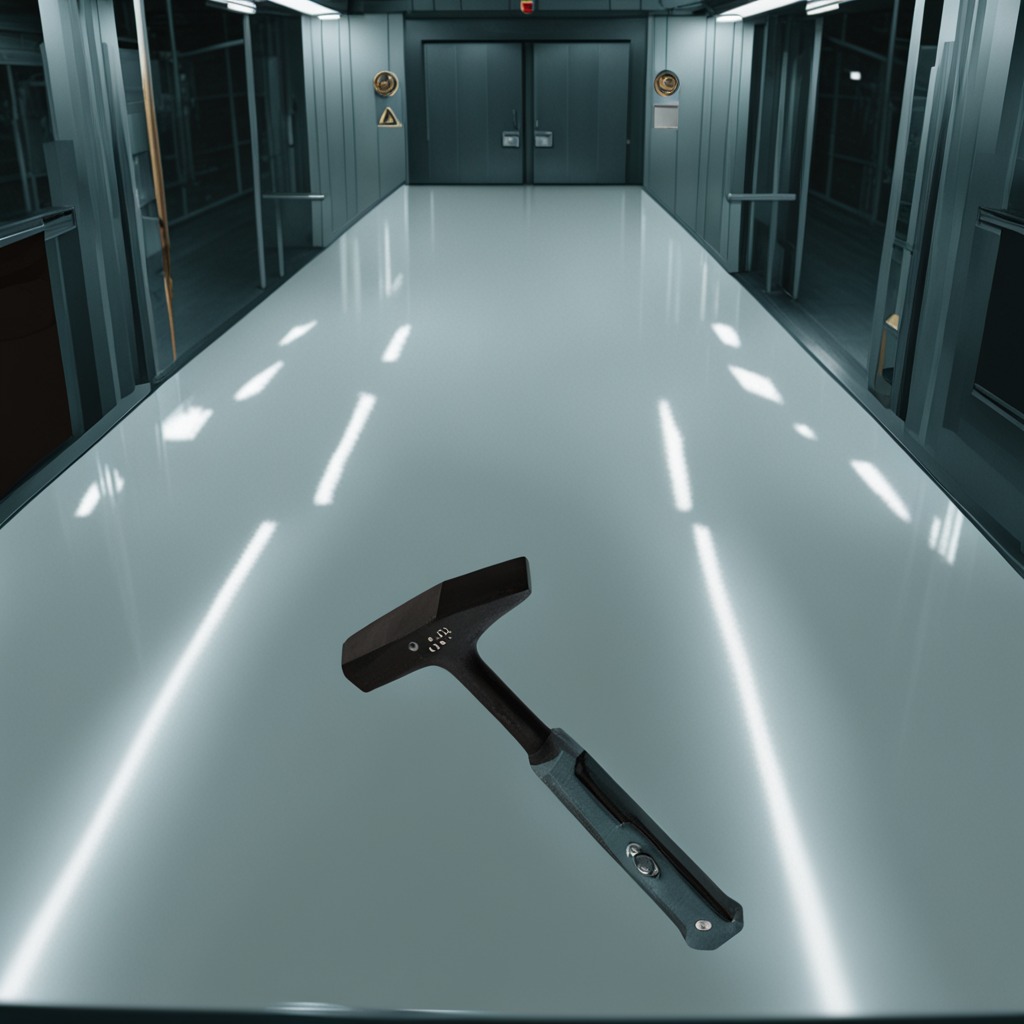
A hammer is lying on a table in a ship maintenance bay industrial lighting.